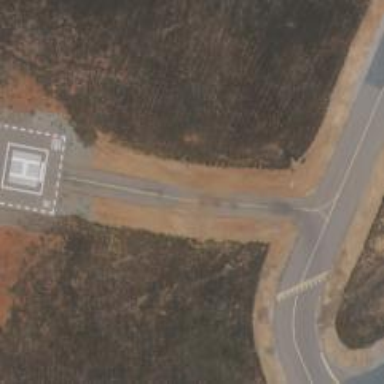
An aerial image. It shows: Image of taxiway at airport.